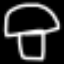
Label: mushroom